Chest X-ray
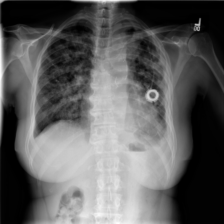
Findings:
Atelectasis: negative
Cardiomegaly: negative
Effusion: negative
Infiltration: positive
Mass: negative
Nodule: negative
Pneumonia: negative
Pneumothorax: negative
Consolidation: negative
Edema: negative
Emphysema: negative
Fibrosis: negative
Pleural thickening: negative
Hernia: negative